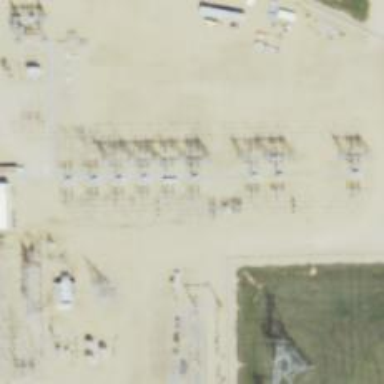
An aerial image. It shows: Switch for power supply.